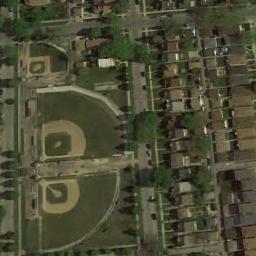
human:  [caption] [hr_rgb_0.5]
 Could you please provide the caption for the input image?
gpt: Two big baseball diamonds and a small baseball diamond surrounded by some trees and the residential area beside .

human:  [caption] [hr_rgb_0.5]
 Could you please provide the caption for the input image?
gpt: There are two big baseball diamonds and a small baseball diamond next to many buildings .

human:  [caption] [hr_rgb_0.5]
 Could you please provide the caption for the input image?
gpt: There are two baseball fields by the road .

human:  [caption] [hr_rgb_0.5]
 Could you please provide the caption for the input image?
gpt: The left of the houses have two baseball diamonds .

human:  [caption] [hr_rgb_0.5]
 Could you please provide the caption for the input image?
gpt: Many buildings are next to  the baseball diamond .